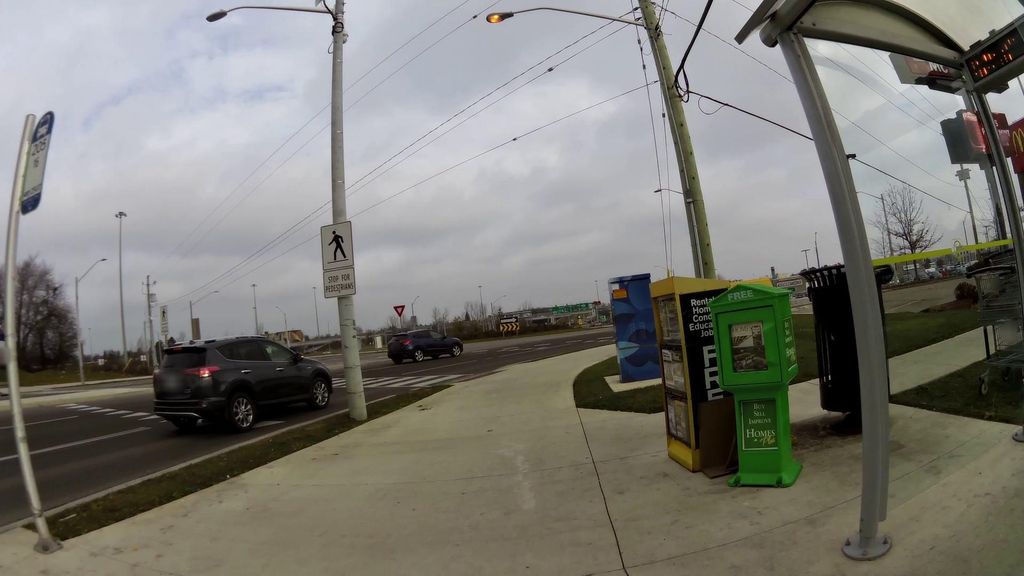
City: kitchener-waterloo